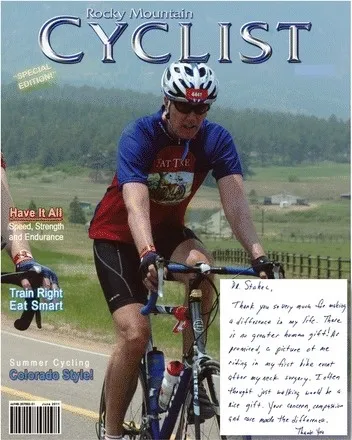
The patient depicted on his first street bicycle race at 10 months post injury, with an accompanying letter of gratitude.
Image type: medical_photograph (skin_photograph)